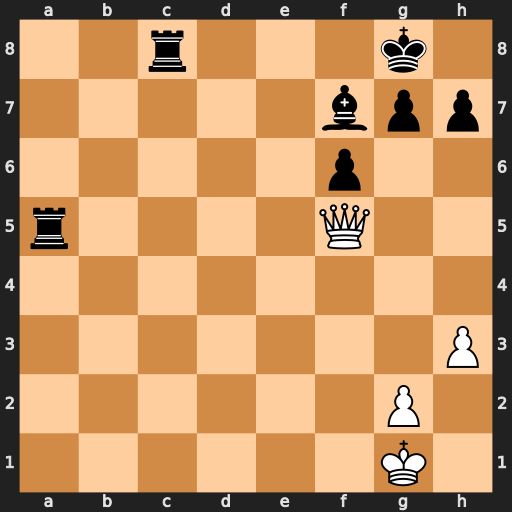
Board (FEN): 2r3k1/5bpp/5p2/r4Q2/8/7P/6P1/6K1
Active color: w
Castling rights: -
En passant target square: -
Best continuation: Qxc8+ Be8 Qxe8#